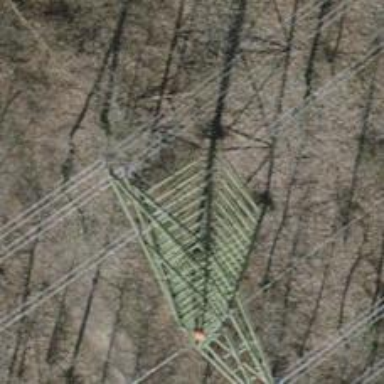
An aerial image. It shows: Power tower.